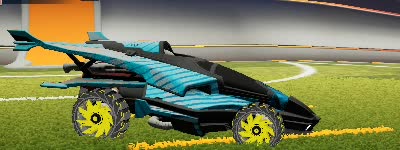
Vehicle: aftershock